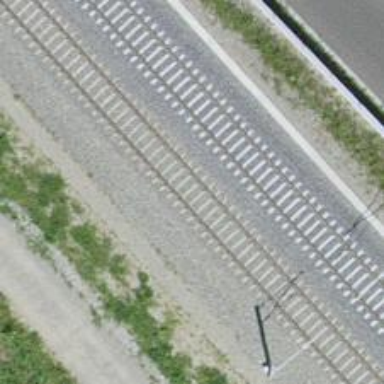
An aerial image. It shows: Single railway track with electrification through contact line.